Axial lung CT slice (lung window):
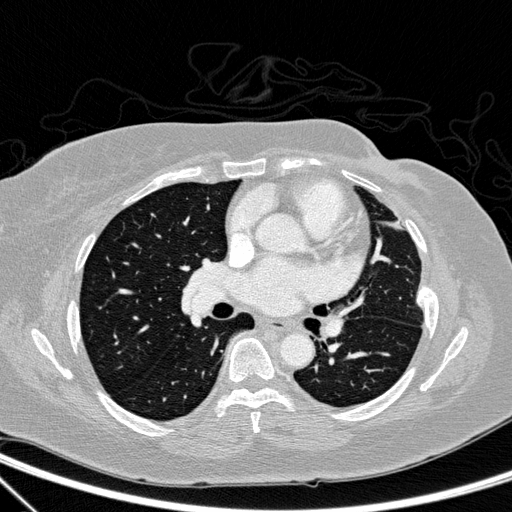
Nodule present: no